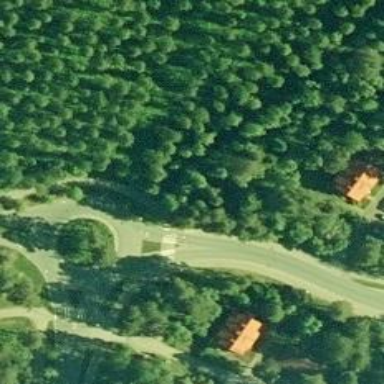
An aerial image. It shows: Road with "give way" sign.